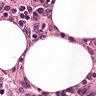
Metastatic tissue present: no